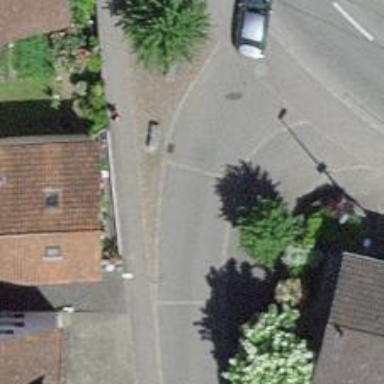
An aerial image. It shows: Residential road with asphalt surface.